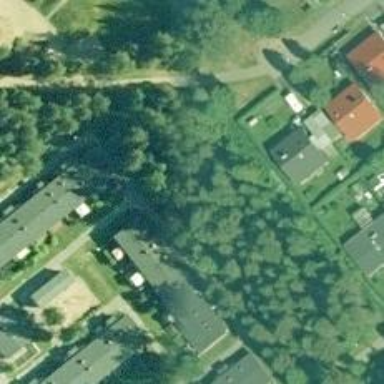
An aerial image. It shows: Path.